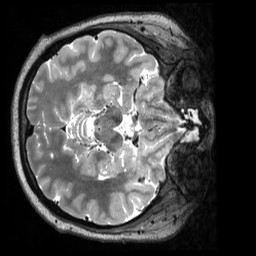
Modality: T2w
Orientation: axial
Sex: female
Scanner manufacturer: siemens
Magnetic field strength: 3 T
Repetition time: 3.2 s
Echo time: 0.563 s